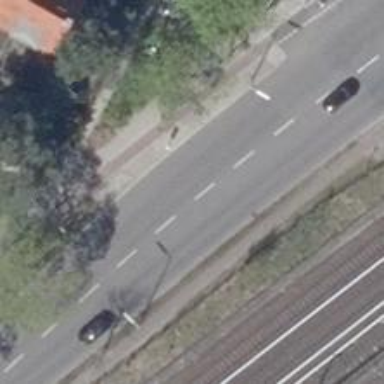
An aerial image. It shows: Public transport stop position.